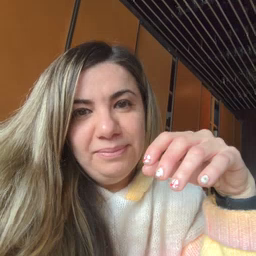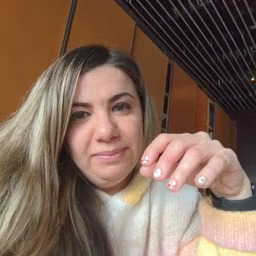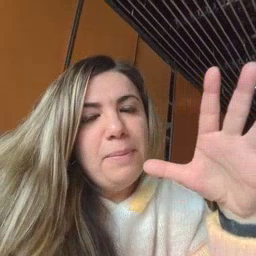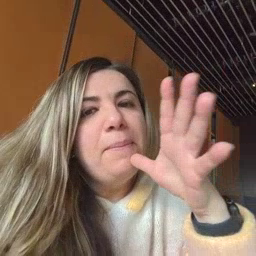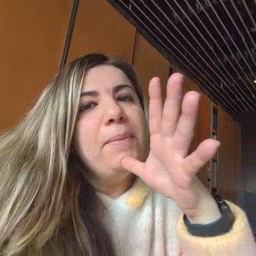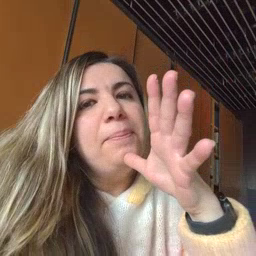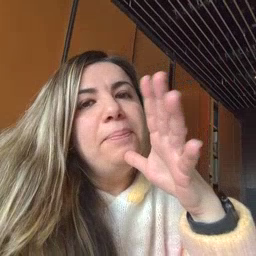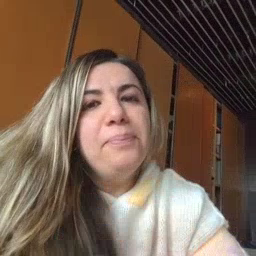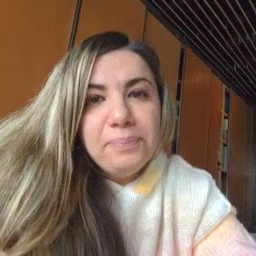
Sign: mom